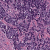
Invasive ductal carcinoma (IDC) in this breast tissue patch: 1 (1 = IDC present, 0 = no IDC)